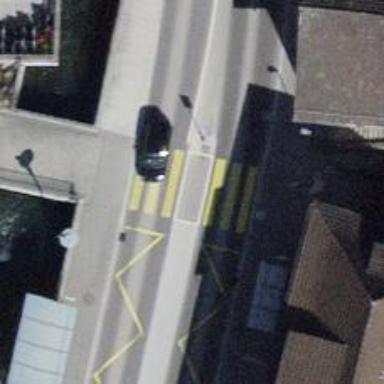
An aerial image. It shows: Asphalt footway with zebra crossing.